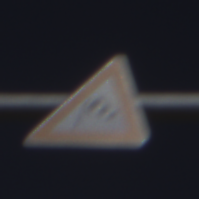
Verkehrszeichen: SeitenwindVonLinks
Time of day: MorningAfternoon
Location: Outdoor (Nature)
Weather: Clear
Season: NotSpecified
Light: Natural